Question: I have a sub-class of TyphoonAssembly, which contains this factory method:
'''
+ (instancetype)assembly;
'''
I'm trying to use it in a test as follows:
'''
var assembly : ApplicationAssembly! = ApplicationAssembly.assembly()
'''
But get the error 'assembly() is unavailable' (see image).
What's the correct way to create a Swift instance from an objective-C class method.

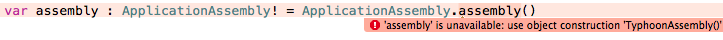
Answer: When bridging code from objective-C to swift the compiler tries to convert class method constructors to normal initializers. Try calling just ApplicationAssembly() and see if it calls your class method. You can also change the name of your class method so that the compiler does not recognize it as a common constructor naming.
Here is an example of a functioning bridge:
'''
// Objective-C
@implementation ApplicationAssembly
+ (instancetype)assemblyWithValue:(NSString *)value
{
ApplicationAssembly *new = [[self alloc] init];
new.value = @"Some_Value_To_Make_Sure_That_This_Code_Is_Running";
return new;
}
@end
// Swift
var assembly = ApplicationAssembly(value: "")
println(assembly.value) // outputs "Some_Value_To_Make_Sure_That_This_Code_Is_Running"
'''
It doesn't work with an empty class method constructor like you are trying to access.